Aerial crown-view tile of a tropical tree (Barro Colorado Island, Panama), acquired 20250818:
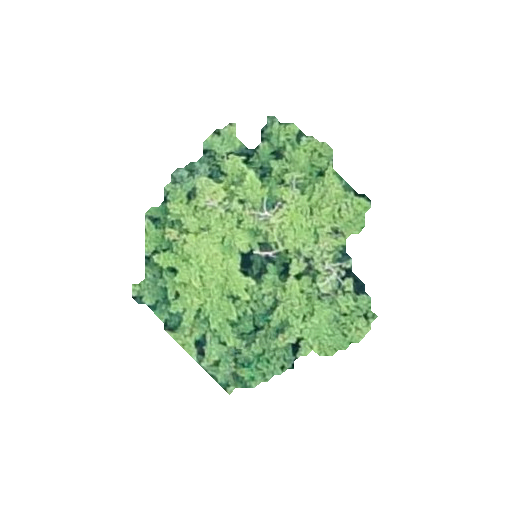
Species: Tabernaemontana arborea
GBIF accepted scientific name: Tabernaemontana arborea
Crown area: 64.041 m²